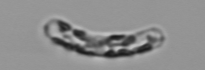
Label: Guinardia_striata